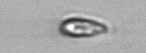
Label: Chrysochromulina